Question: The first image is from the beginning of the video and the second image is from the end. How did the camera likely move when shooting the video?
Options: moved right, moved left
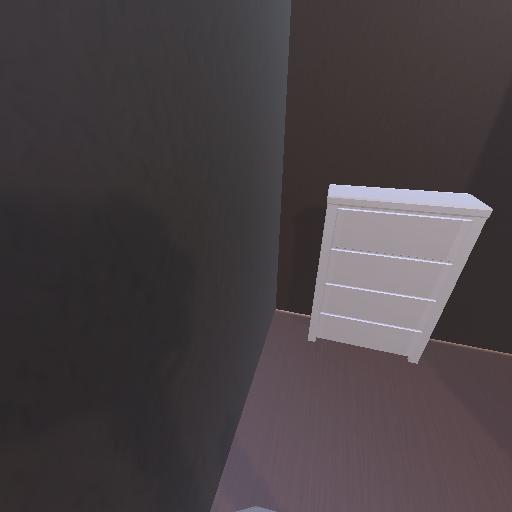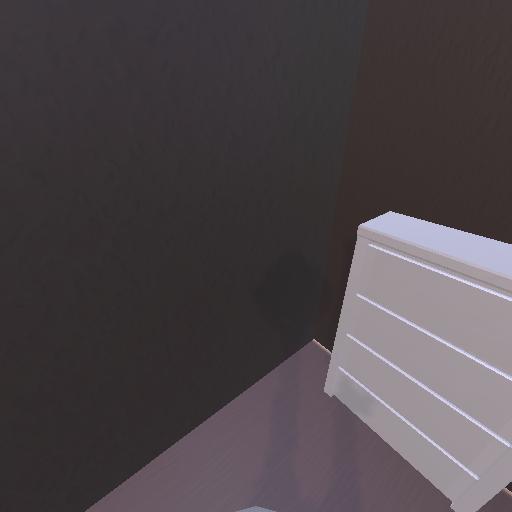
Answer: moved right